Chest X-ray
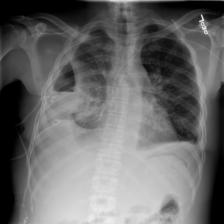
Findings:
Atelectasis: positive
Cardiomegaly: negative
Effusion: positive
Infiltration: positive
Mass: negative
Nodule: negative
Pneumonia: negative
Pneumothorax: negative
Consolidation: negative
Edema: negative
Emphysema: negative
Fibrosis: negative
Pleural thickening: positive
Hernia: negative